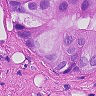
Metastatic tissue present: yes